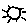
Label: sun